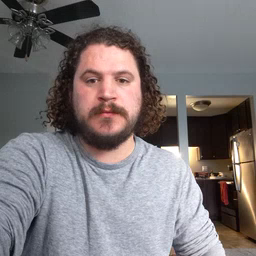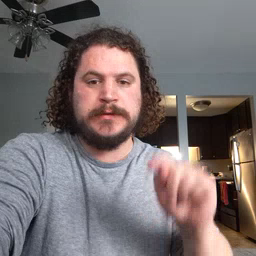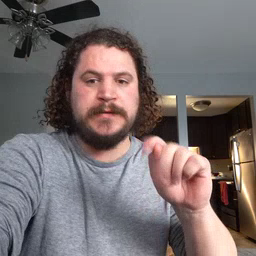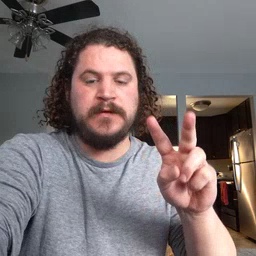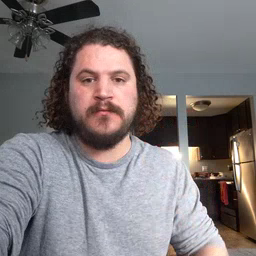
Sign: TV